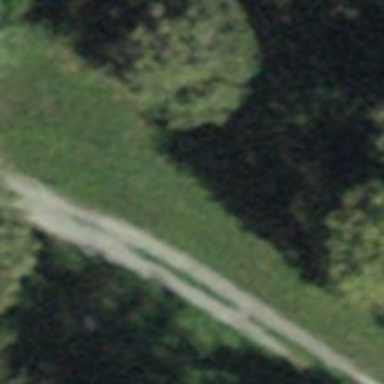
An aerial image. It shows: Dirt path.